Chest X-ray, PA view. Patient: 60 years old, sex F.
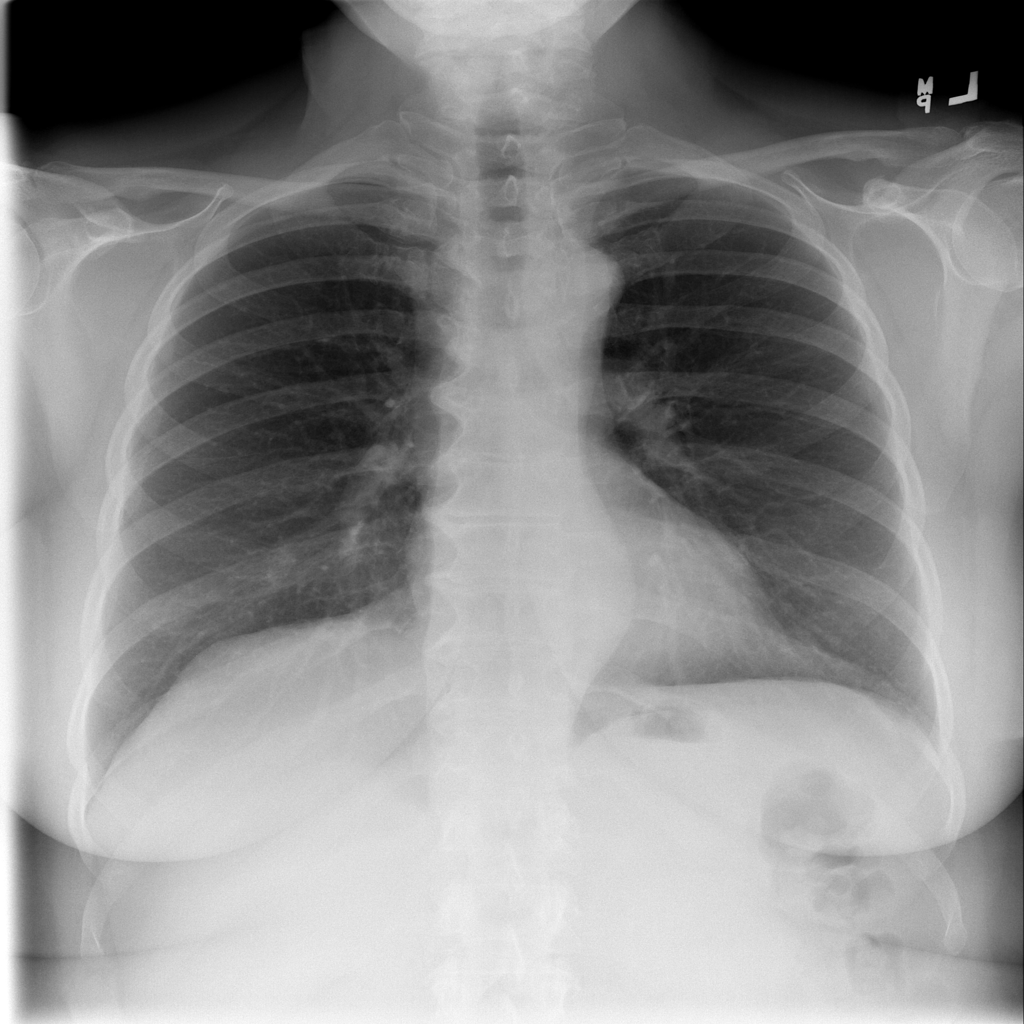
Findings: No Finding